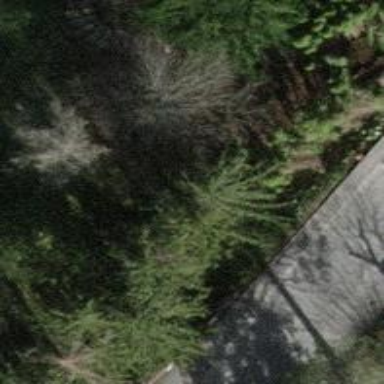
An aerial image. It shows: Row of needle-leaved trees.